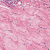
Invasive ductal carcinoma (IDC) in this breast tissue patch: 0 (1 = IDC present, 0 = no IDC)